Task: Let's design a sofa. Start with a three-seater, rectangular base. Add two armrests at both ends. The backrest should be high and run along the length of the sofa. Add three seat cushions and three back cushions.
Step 391:
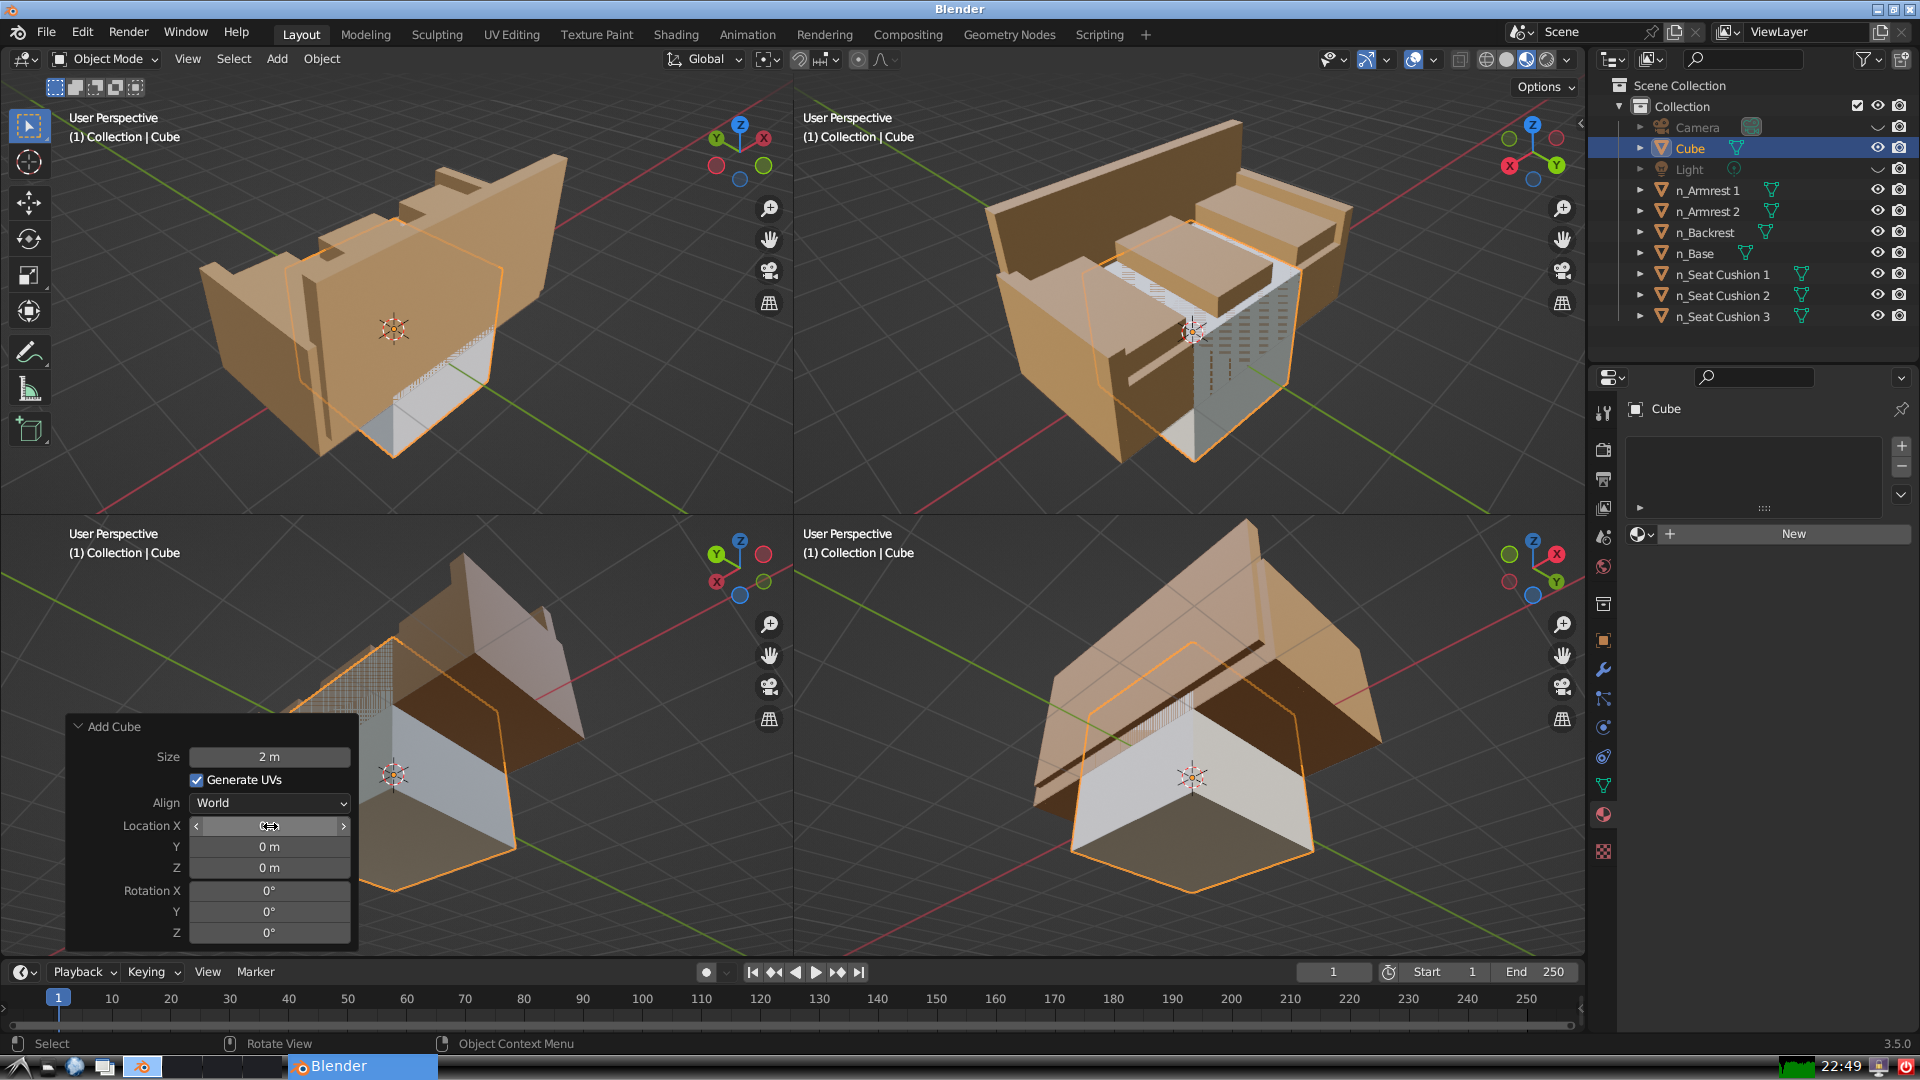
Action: click: no